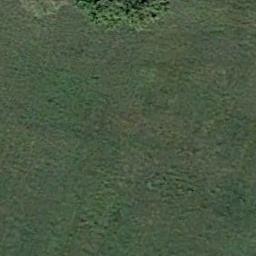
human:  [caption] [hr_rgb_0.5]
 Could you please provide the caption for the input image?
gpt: The meadow is dense but uneven .

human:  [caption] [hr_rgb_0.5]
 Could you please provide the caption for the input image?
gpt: There is a green tree on the green grass .

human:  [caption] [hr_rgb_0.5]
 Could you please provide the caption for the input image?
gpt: This meadow has dense grasses and a tree .

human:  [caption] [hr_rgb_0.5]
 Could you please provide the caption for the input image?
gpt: The entire image is dominated by grass .

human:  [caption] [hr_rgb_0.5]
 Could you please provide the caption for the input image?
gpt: A green and smooth meadow with many green grass .